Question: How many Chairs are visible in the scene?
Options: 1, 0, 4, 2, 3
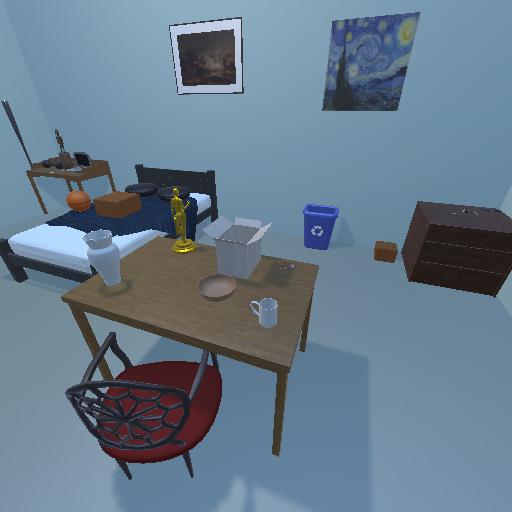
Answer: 1